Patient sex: F
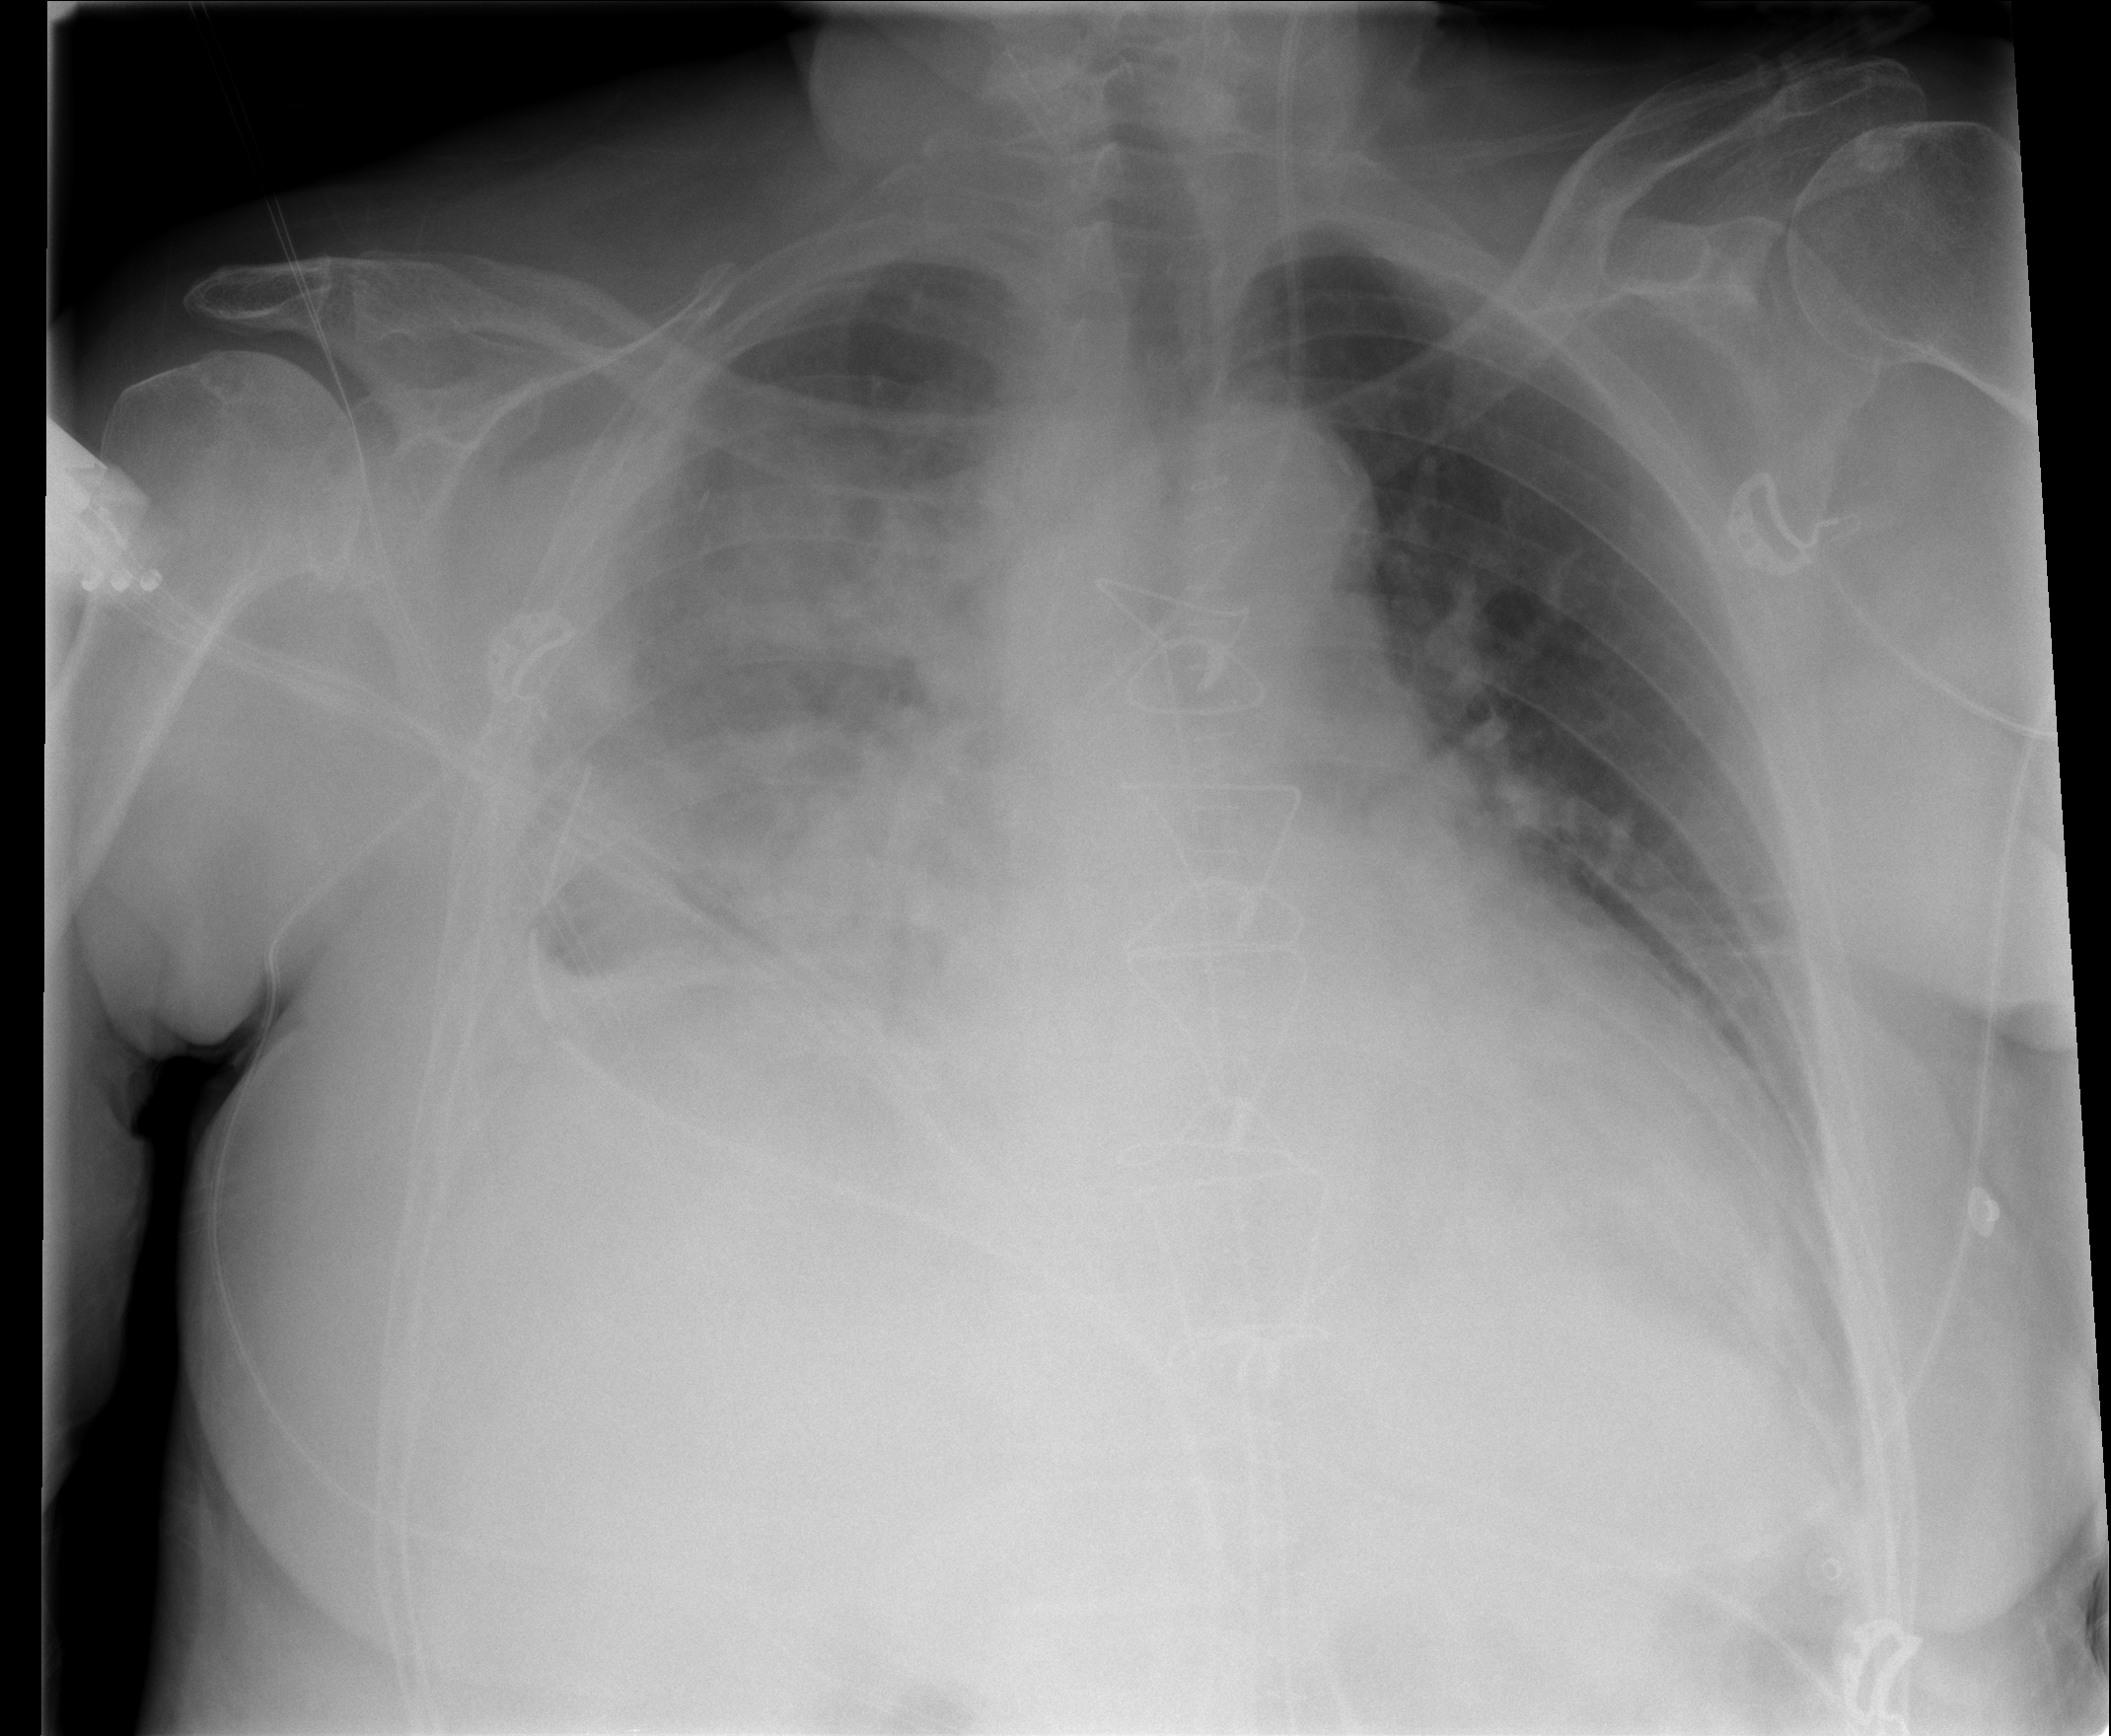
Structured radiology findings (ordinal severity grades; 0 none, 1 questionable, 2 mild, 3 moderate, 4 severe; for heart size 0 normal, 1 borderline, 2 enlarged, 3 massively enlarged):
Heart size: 2
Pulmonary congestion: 2
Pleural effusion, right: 2
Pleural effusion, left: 1
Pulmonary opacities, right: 3
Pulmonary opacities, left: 2
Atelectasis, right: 2
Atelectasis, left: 2